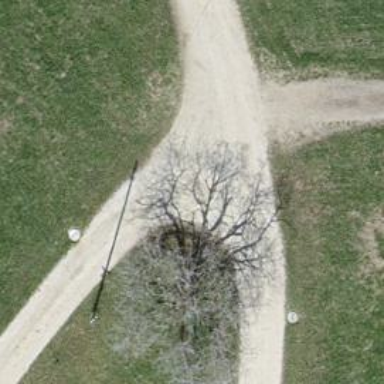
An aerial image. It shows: Guidepost with information.